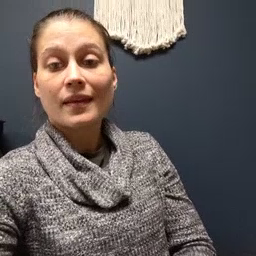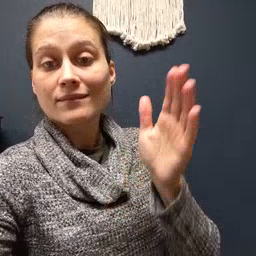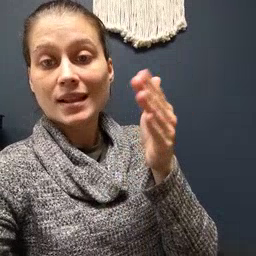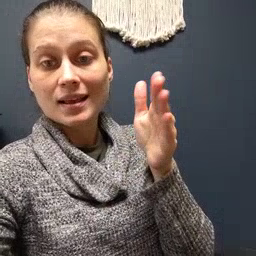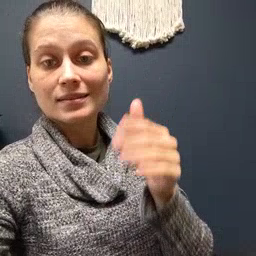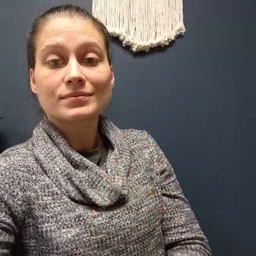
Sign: flag